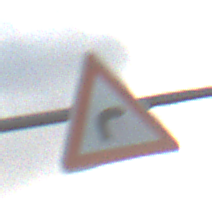
Verkehrszeichen: KurveRechts
Umgebung: Outdoor, RoadRail
Tageszeit: SunriseSunset
Wetter: PartlyCloudy
Licht: Natural
Jahreszeit: NotSpecified
Kontrast: LowContrast